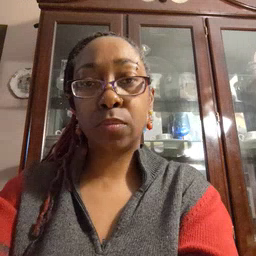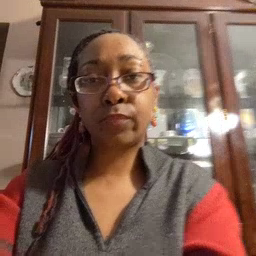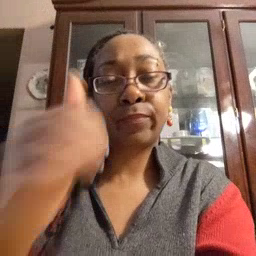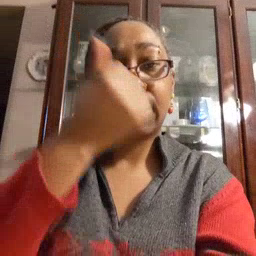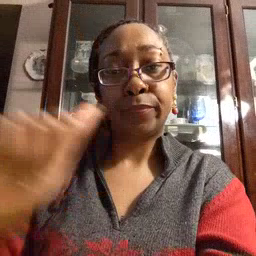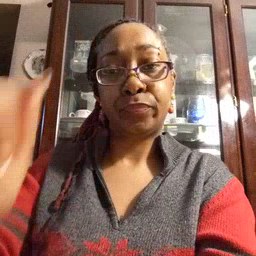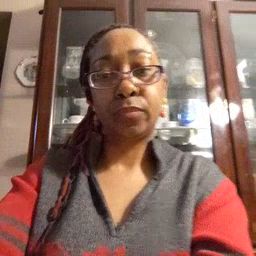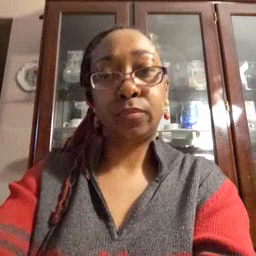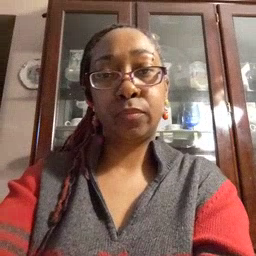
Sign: every